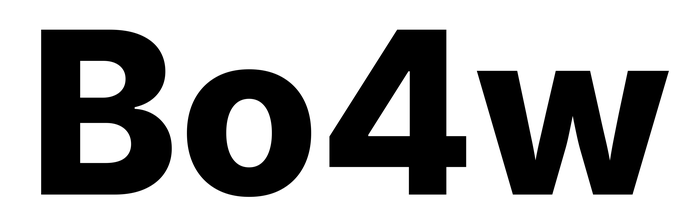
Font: Inter_ExtraBold